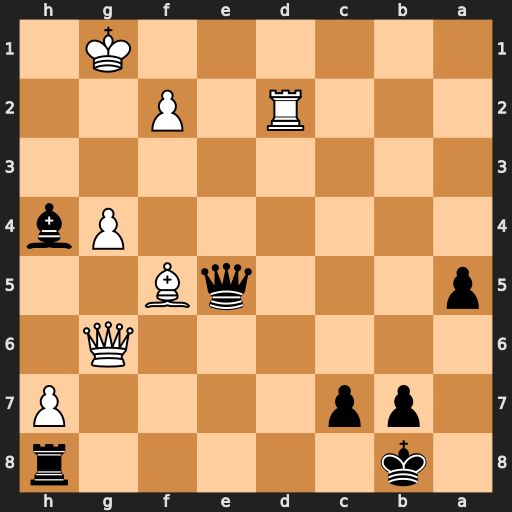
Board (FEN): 1k5r/1pp4P/6Q1/p3qB2/6Pb/8/3R1P2/6K1
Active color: b
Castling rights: -
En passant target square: -
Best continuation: Qe1+ Kg2 Qxd2